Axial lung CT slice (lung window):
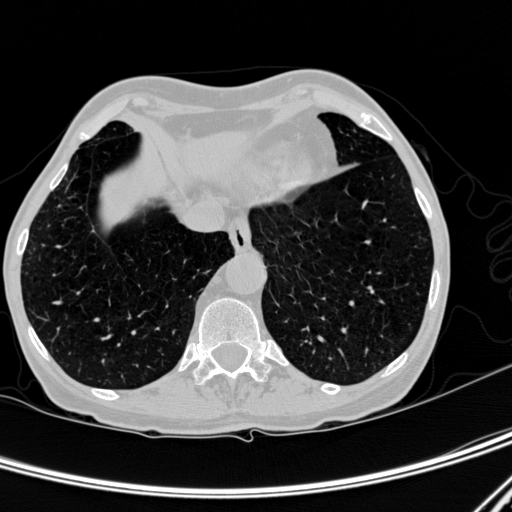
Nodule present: no